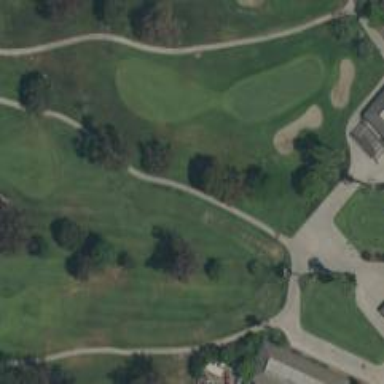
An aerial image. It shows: Golf cartpath that is also road path.